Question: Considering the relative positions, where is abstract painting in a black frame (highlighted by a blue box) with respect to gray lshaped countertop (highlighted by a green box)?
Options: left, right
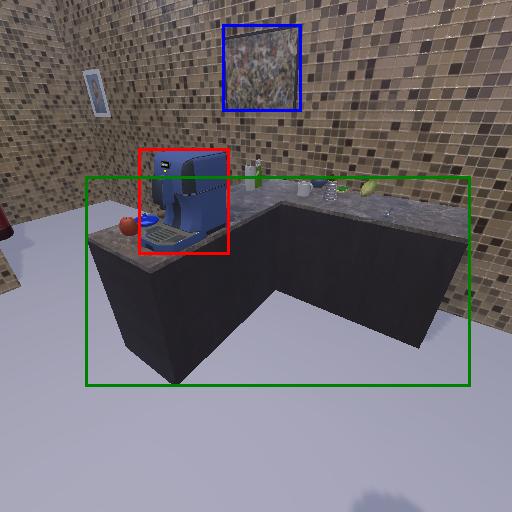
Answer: left